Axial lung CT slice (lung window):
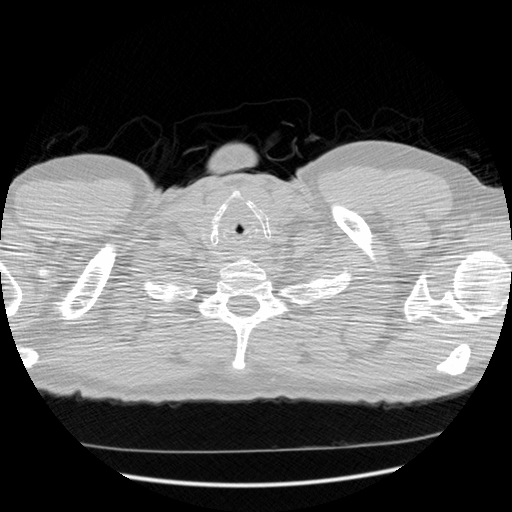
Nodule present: no